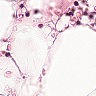
Metastatic tissue present: no